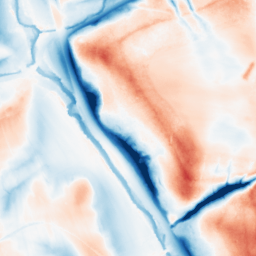
Category: classical
Decomposition family: gaussian_anisotropic
Decomposition parameters: sigma_x: 20
sigma_y: 10
Upsampling method: cubic_mitchell
Upsampling parameters: scale: 4
Upsampling scale: 4